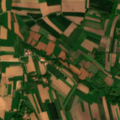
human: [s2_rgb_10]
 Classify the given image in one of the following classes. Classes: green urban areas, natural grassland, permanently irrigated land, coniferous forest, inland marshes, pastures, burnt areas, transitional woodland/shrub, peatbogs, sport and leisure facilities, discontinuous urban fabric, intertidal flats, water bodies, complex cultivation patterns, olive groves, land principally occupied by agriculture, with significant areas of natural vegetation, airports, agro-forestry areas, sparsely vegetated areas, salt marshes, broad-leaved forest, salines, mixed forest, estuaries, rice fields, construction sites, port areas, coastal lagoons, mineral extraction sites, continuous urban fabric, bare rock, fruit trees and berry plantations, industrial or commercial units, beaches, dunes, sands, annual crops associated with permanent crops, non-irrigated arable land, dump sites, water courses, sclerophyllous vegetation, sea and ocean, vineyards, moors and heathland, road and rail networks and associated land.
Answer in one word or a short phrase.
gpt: complex cultivation patterns, land principally occupied by agriculture, with significant areas of natural vegetation